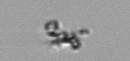
Label: detritus